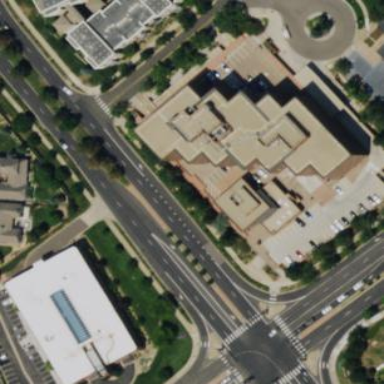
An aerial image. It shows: View of roof of building.